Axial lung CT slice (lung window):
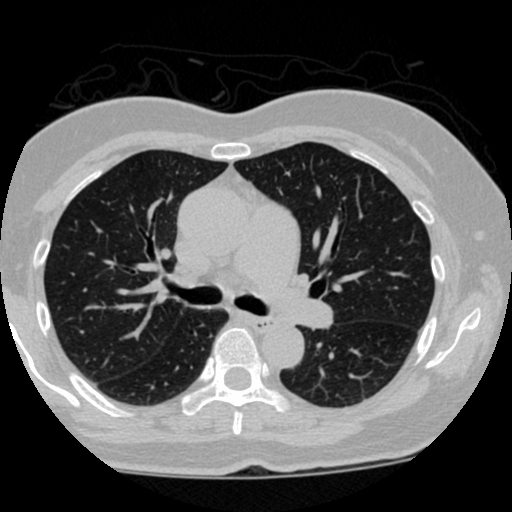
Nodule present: no